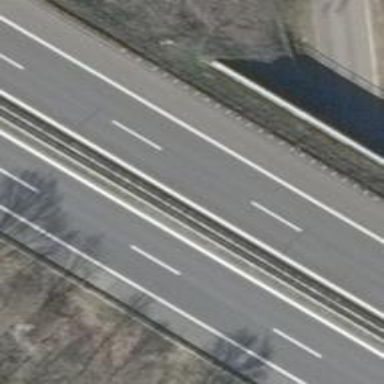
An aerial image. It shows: Asphalt bridge on motorway.